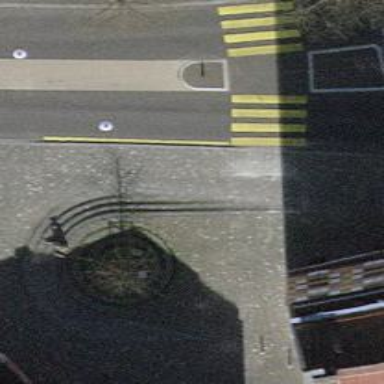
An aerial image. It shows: Unmarked crossing on footway with sett surface.